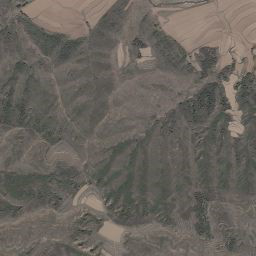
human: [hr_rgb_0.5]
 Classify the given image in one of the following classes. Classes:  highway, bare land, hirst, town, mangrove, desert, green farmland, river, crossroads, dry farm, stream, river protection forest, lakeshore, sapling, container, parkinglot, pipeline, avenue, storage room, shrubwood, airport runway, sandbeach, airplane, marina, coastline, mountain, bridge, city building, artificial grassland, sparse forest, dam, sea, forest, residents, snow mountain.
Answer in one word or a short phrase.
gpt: mountain